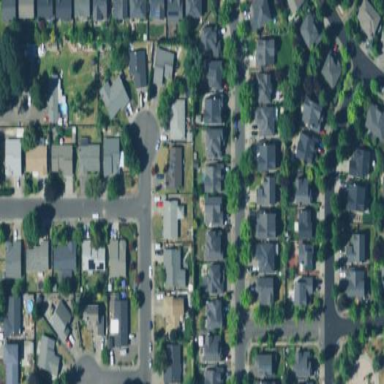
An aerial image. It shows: Residential area consisting of single-family homes.